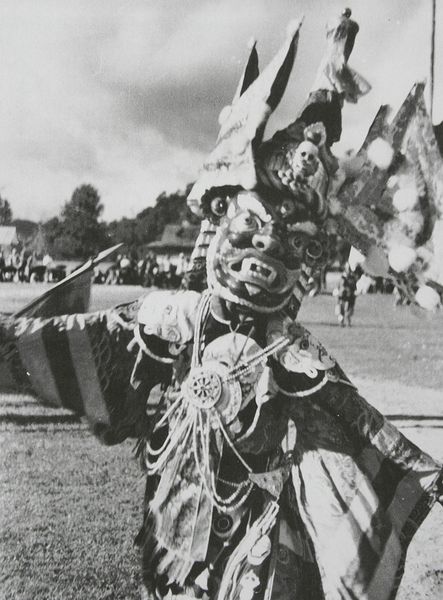
Titel: Gangtok/Sikkim (?), Der Gott Kantschendzönga
Künstler: Ernst Schäfer
Standort: Koblenz
Institution: Bundesarchiv
Schlagwörter: weiß, grau, schwarz, wiese, tanz, stamm, insel, kette, foto, fotografie, maske, schwarzweiß, ketten, volk, zeremonie, photo, tracht, amulett, speer, ritual, touristen, ureinwohner